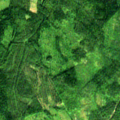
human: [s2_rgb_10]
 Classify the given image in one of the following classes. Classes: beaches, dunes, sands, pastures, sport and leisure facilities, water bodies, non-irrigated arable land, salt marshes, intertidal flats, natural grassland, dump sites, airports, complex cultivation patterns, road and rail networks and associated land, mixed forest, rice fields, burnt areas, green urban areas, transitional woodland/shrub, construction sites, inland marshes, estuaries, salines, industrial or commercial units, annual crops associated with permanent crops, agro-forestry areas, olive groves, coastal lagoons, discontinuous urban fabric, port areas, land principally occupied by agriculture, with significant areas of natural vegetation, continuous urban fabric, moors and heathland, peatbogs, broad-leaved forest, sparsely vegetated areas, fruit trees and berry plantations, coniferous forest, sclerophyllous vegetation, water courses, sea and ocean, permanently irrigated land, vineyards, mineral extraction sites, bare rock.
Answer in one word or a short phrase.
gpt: coniferous forest, mixed forest, transitional woodland/shrub